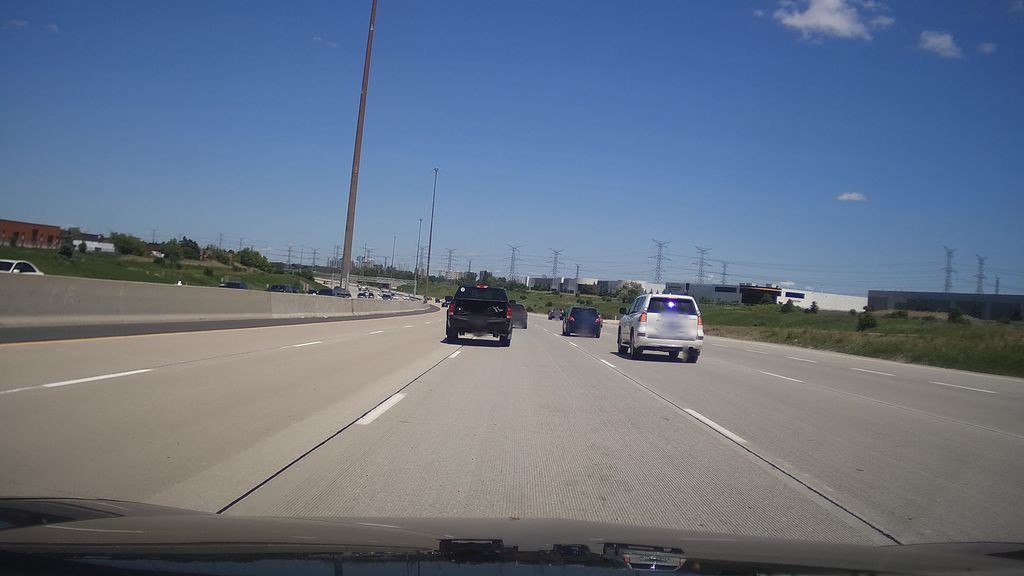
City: toronto